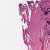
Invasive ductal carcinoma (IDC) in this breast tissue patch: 0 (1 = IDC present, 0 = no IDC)